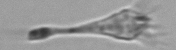
Label: Paratontonia_gracillima